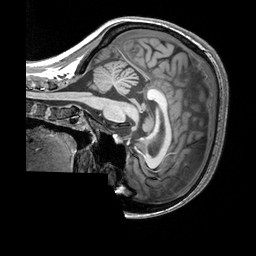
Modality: T1w
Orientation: sagittal
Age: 19
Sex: female
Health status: healthy
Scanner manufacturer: siemens
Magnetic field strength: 3 T
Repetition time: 2.3 s
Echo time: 0.00303 s